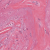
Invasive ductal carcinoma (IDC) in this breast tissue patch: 1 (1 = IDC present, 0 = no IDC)